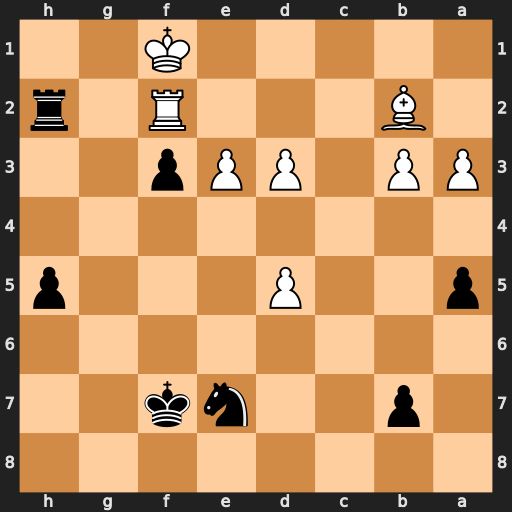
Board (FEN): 8/1p2nk2/8/p2P3p/8/PP1PPp2/1B3R1r/5K2
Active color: b
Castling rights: -
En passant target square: -
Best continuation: Rh1#